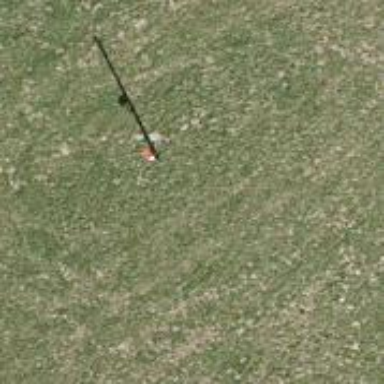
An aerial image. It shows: View of pole with roofed pipeline marker.